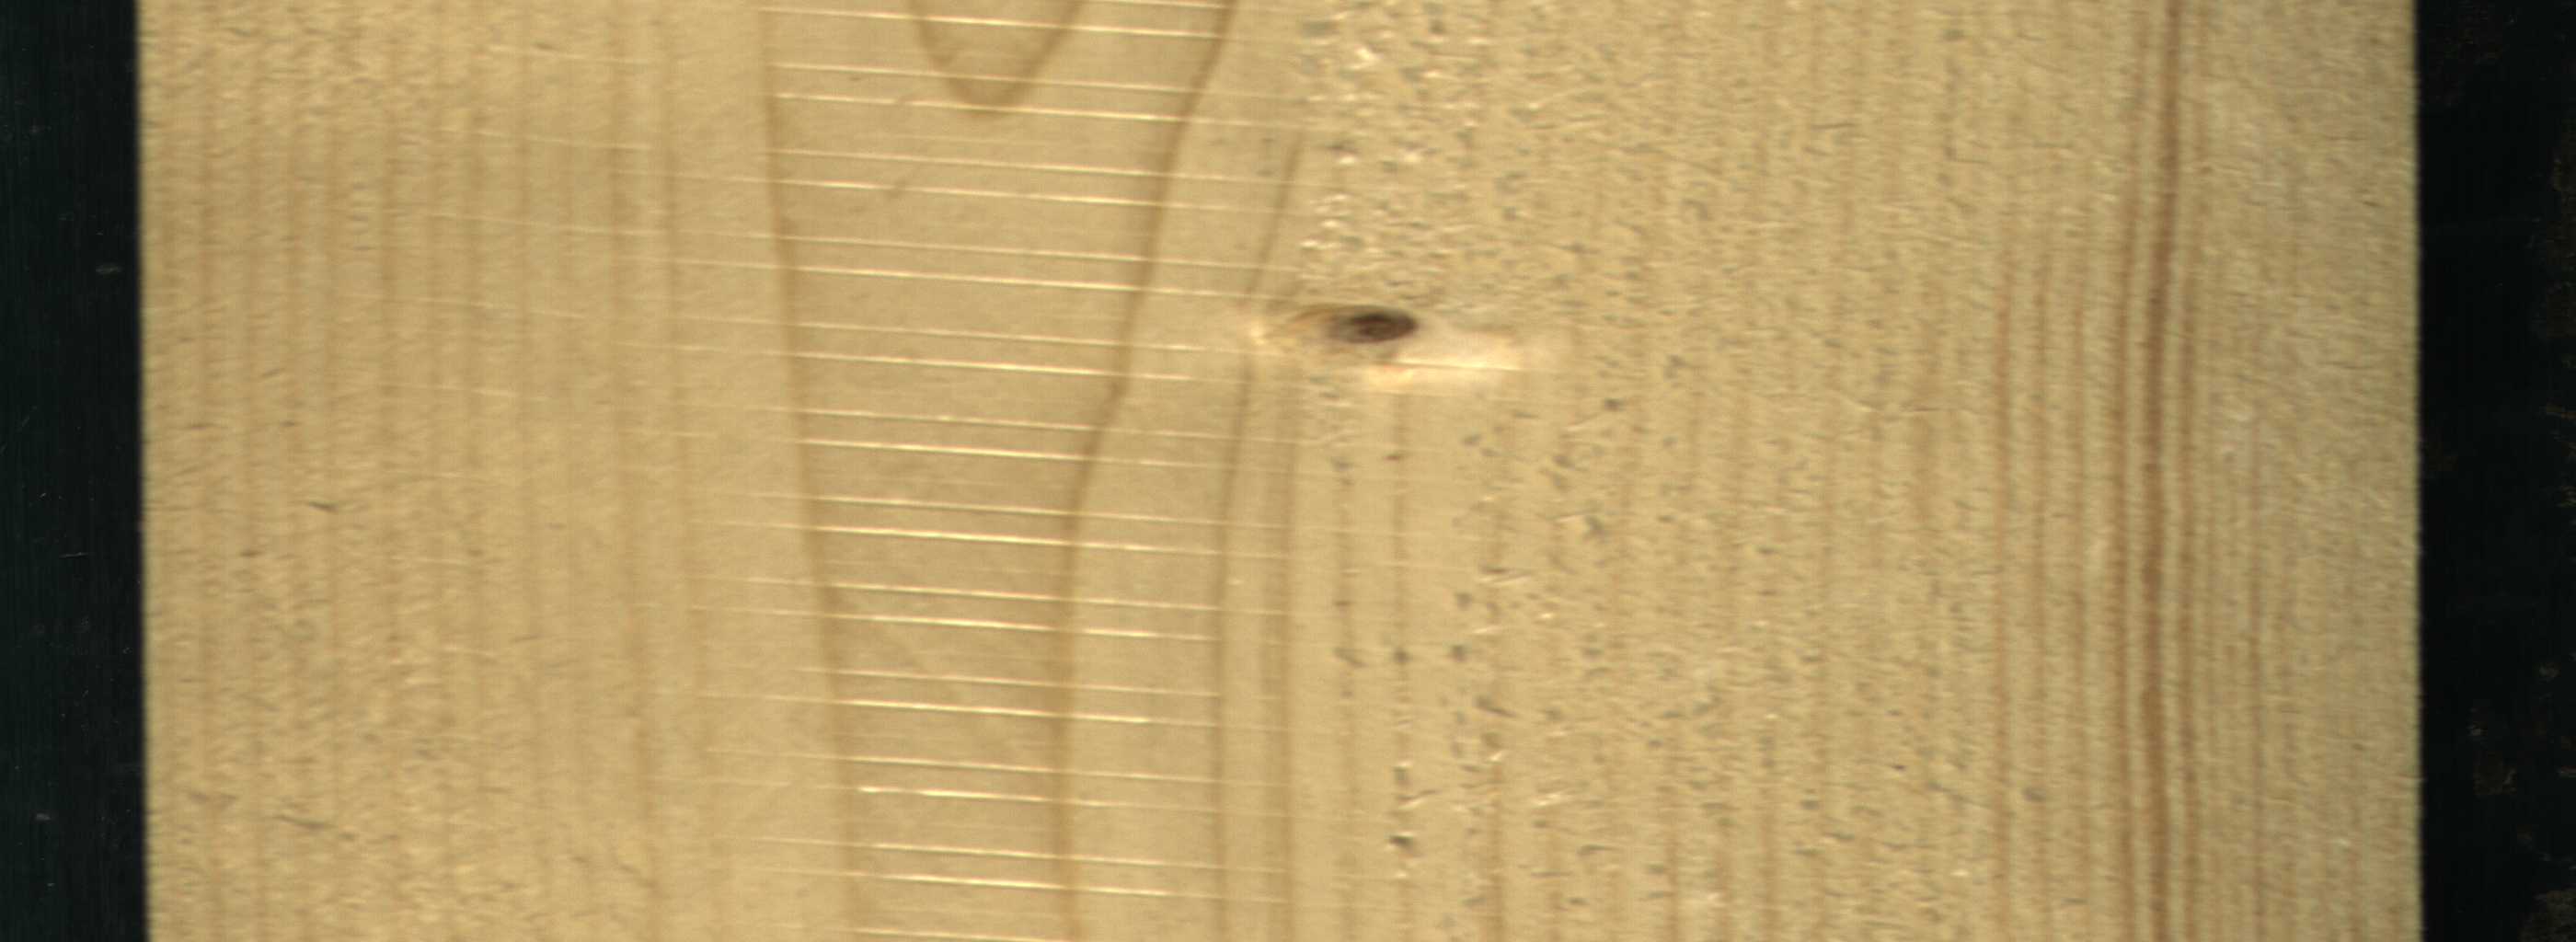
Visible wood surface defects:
Live_Knot